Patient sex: M
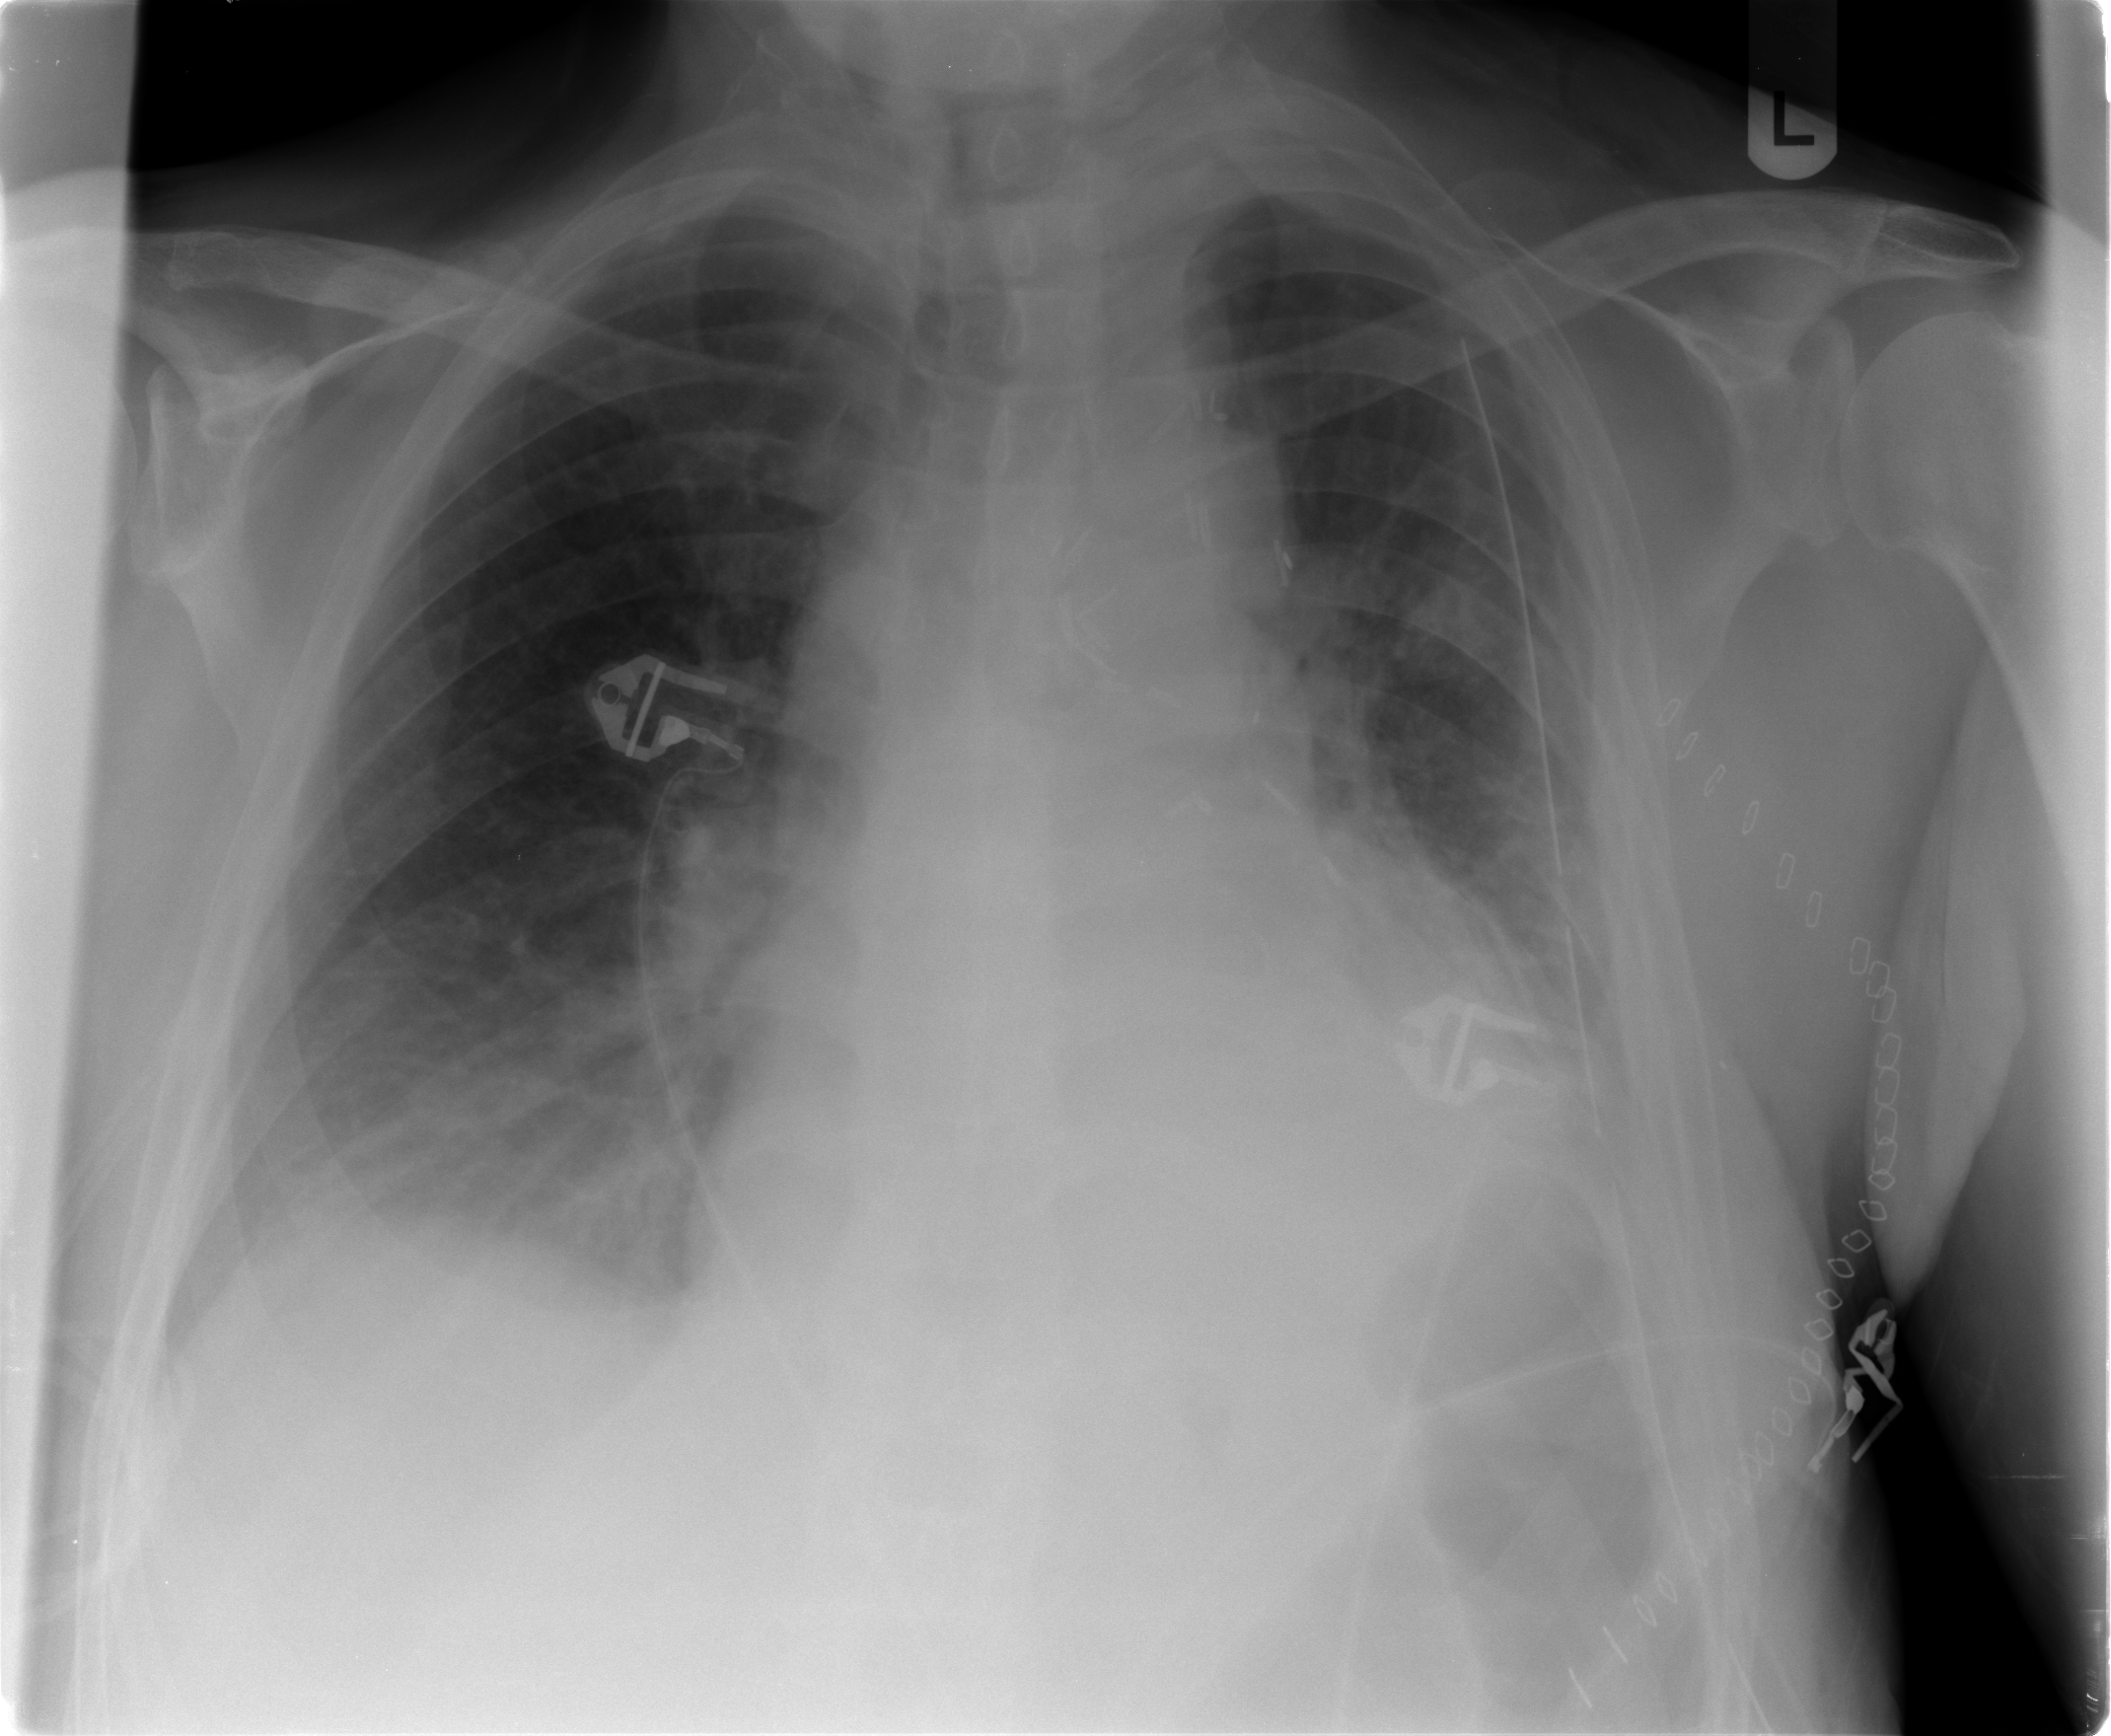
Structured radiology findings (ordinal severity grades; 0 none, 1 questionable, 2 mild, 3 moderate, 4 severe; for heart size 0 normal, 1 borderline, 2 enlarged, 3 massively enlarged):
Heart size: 2
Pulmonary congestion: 0
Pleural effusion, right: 2
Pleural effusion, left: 2
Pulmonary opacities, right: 0
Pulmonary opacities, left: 2
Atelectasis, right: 2
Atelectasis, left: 2